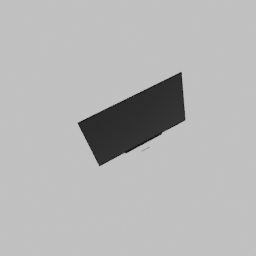
Label: electronics